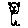
Label: cat